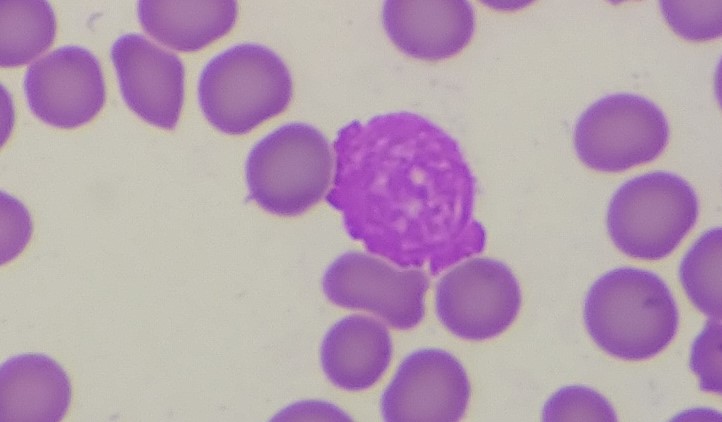
White blood cell type: Lymphocyte